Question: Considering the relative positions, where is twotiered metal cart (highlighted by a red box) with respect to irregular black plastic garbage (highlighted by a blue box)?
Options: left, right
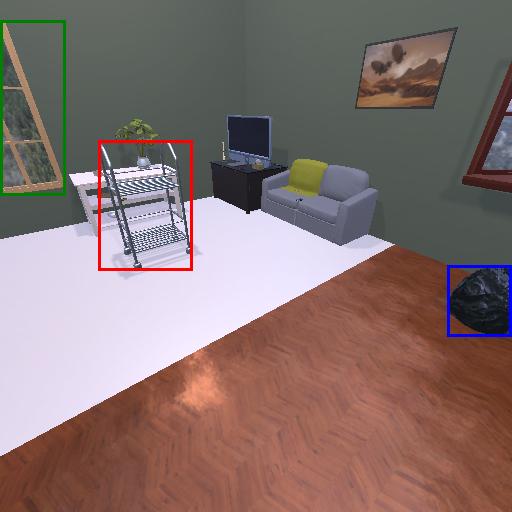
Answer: left